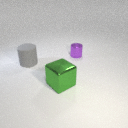
large gray rubber cylinder to the left of small purple metal cylinder